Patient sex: M
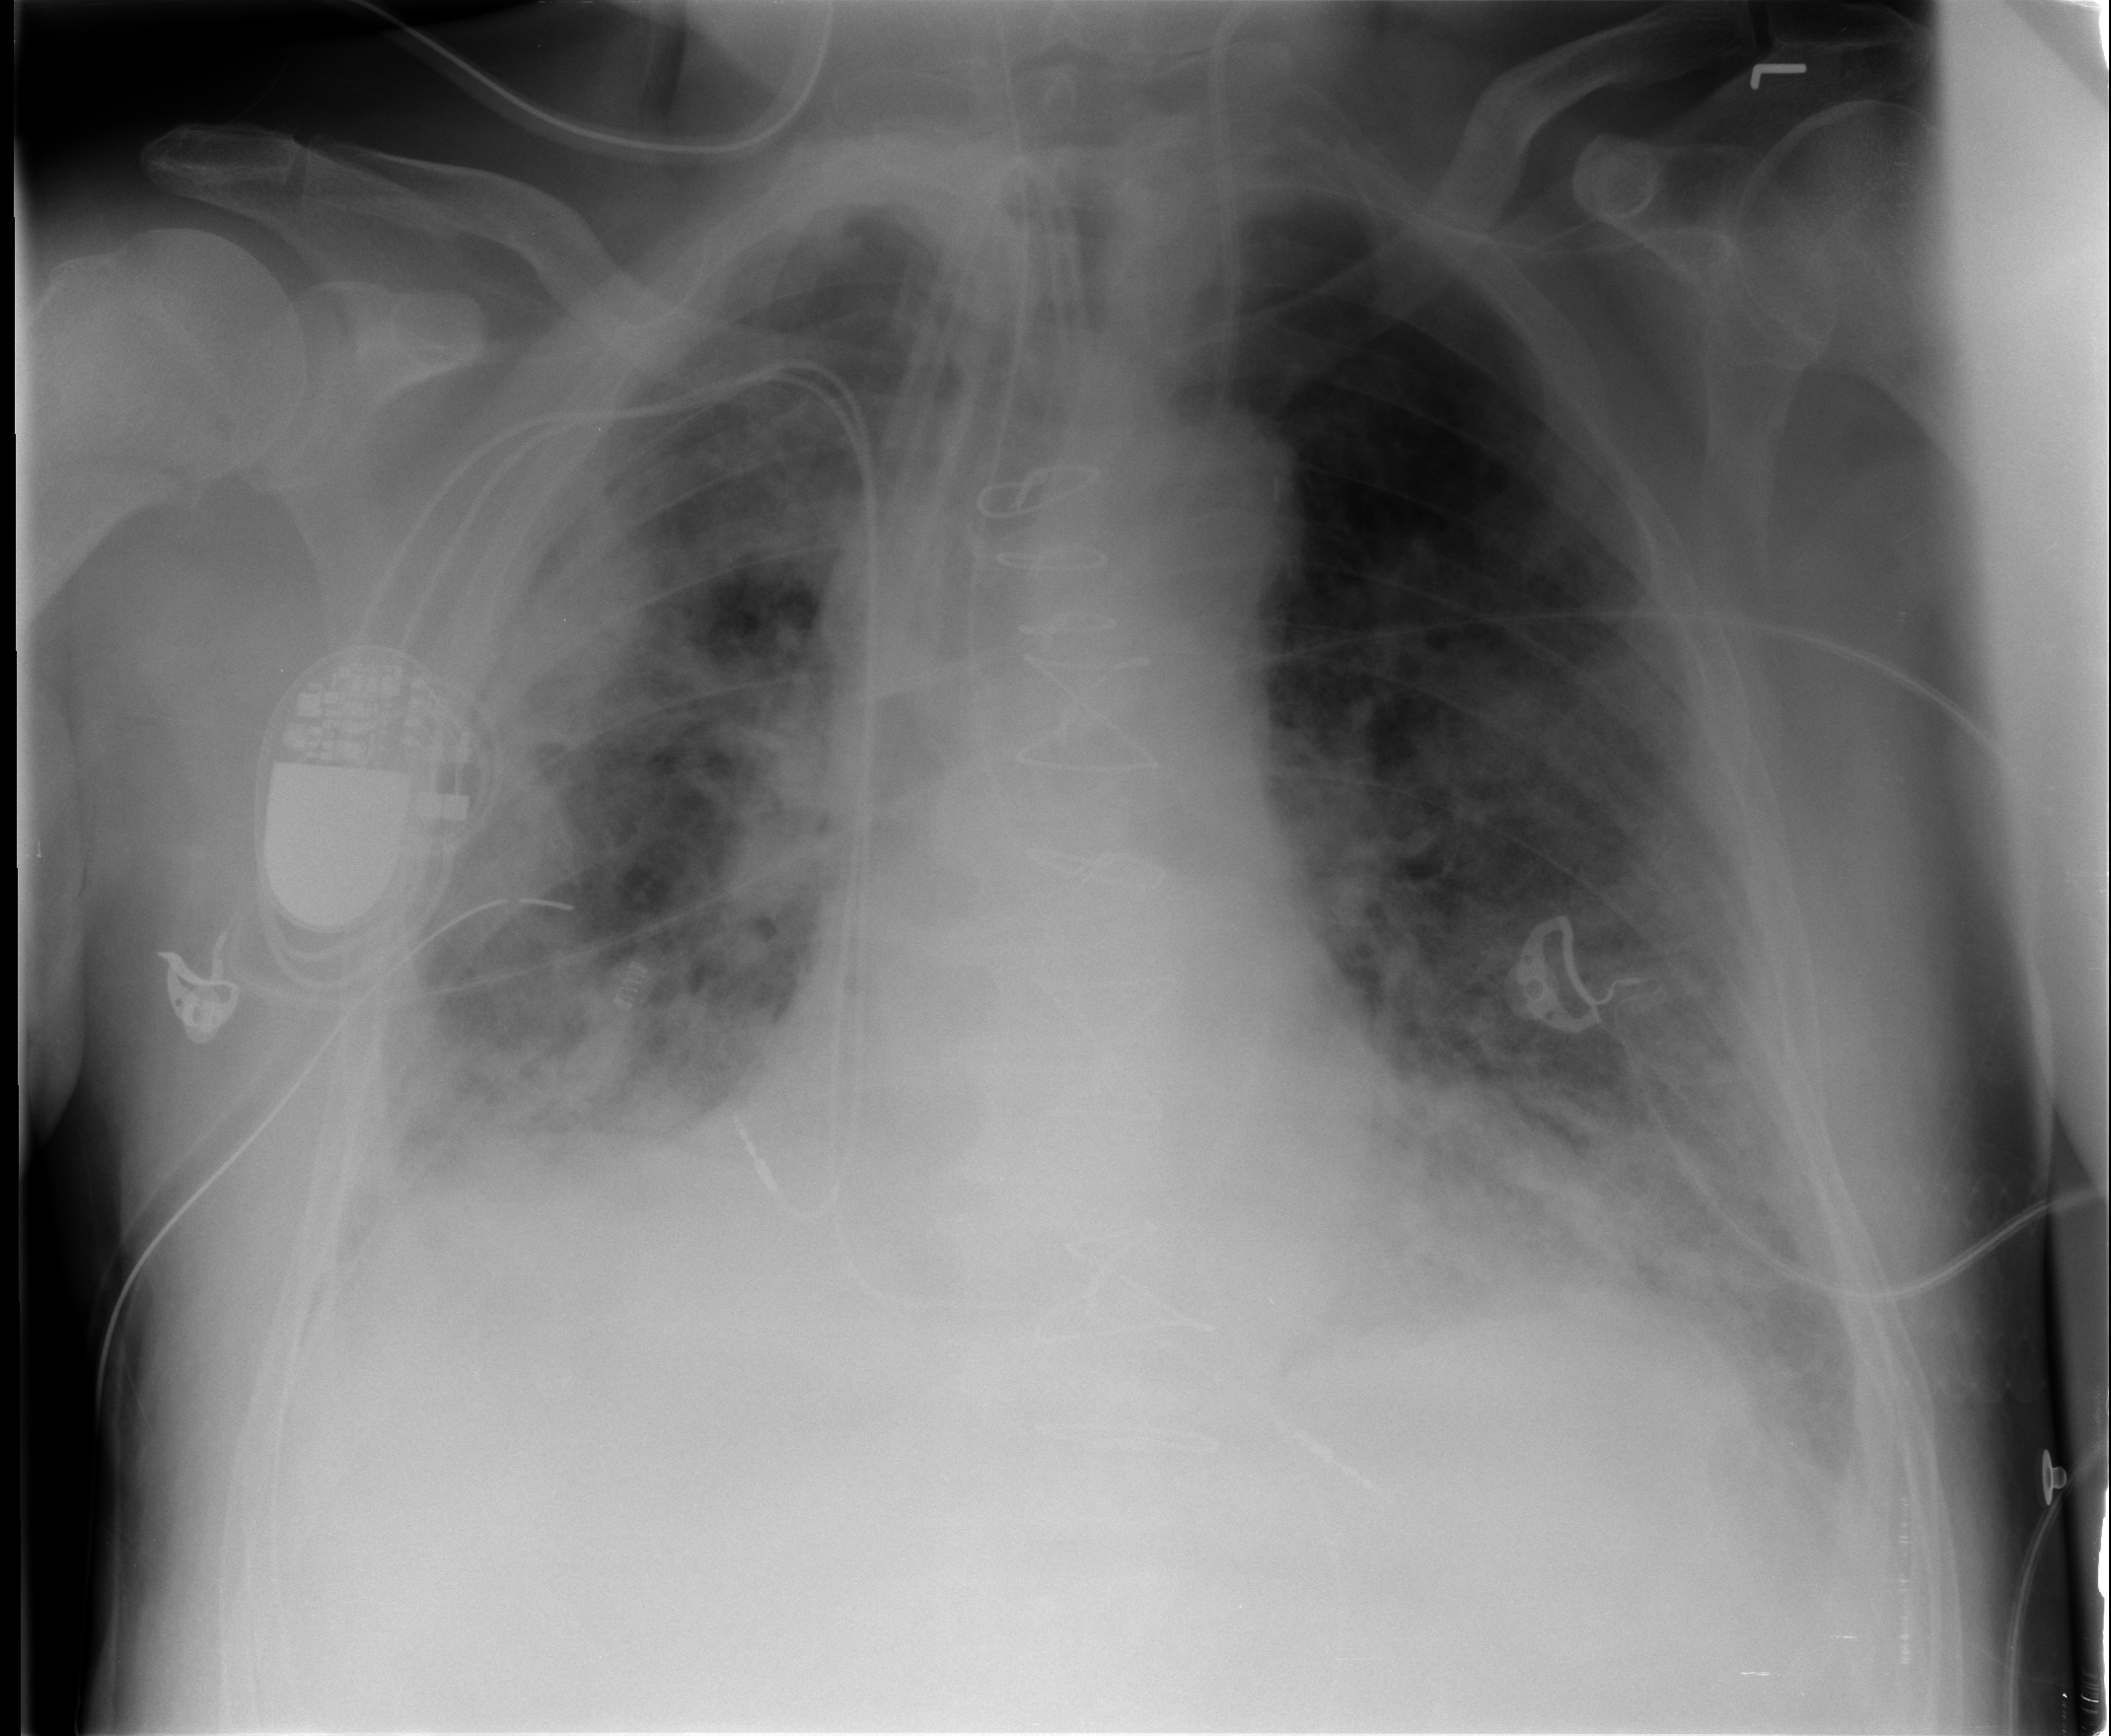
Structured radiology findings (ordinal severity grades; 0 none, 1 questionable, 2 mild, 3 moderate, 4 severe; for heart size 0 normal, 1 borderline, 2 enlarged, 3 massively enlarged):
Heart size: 2
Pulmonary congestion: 3
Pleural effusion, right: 2
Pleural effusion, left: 2
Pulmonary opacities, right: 3
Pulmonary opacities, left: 3
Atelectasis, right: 2
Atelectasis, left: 2